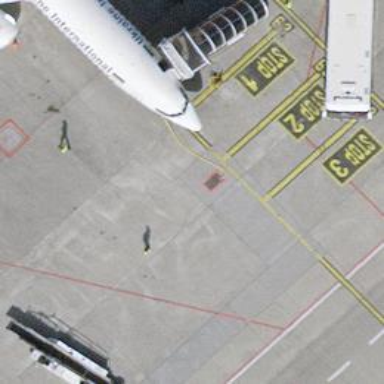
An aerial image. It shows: Airport parking position.